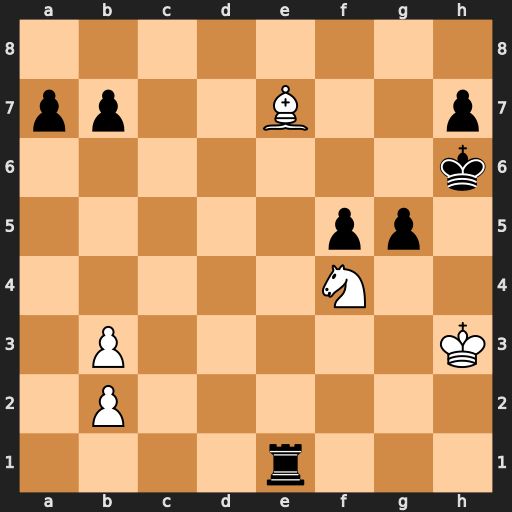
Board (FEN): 8/pp2B2p/7k/5pp1/5N2/1P5K/1P6/4r3
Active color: w
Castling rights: -
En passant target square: -
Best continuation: Bf8#